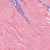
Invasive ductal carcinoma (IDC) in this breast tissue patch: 0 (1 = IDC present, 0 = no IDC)